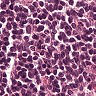
Metastatic tissue present: no